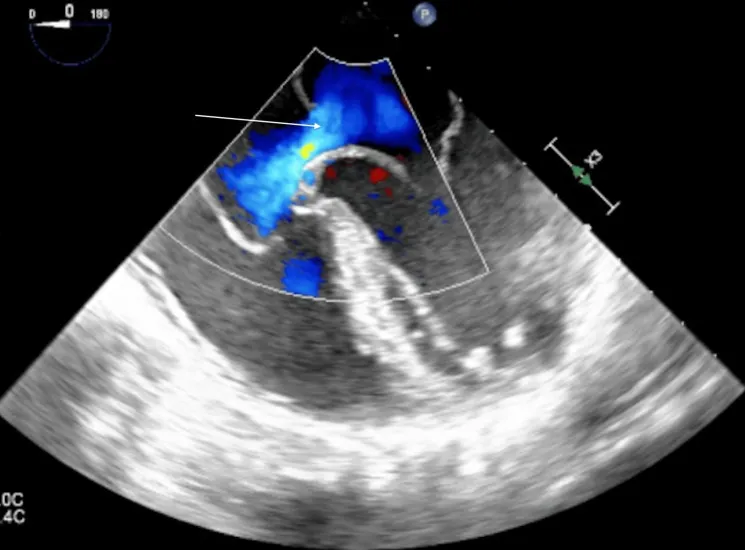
Intraoperative TEE showing the atrial septal defect. TEE, transesophageal echocardiography.
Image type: radiology (ultrasound)